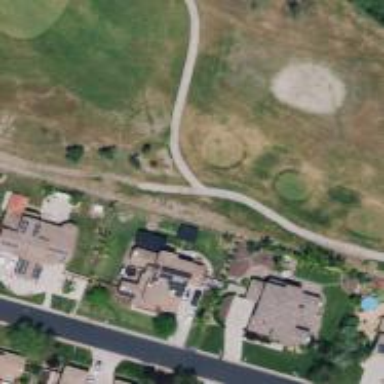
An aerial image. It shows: Path designated for golf carts.